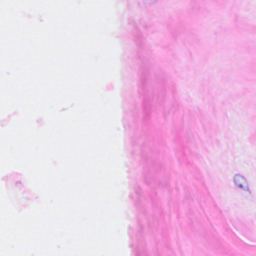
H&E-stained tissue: Breast